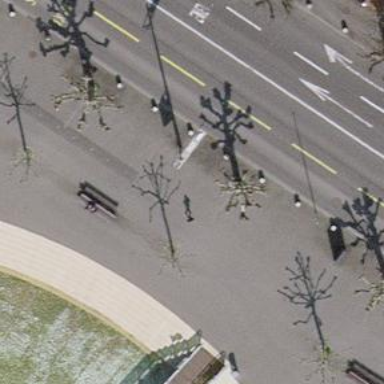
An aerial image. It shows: Tree-lined avenue.